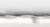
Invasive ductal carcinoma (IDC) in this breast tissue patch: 0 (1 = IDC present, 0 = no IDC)